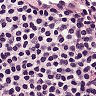
Metastatic tissue present: no